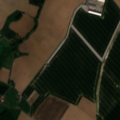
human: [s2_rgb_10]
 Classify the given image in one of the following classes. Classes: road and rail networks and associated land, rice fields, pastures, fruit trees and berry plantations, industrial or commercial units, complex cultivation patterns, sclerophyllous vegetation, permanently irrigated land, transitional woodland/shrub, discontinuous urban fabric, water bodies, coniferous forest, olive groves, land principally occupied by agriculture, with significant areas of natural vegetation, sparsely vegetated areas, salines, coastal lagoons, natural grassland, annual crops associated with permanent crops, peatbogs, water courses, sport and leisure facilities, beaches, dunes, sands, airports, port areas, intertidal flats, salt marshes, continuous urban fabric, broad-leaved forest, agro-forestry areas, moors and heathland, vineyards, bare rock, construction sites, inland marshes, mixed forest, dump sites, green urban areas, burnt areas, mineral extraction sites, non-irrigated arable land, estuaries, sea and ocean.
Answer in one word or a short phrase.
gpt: discontinuous urban fabric, non-irrigated arable land, pastures, land principally occupied by agriculture, with significant areas of natural vegetation